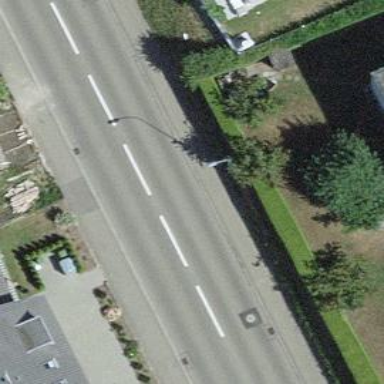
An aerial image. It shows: Secondary road with asphalt surface. There is sidewalk on the left side.